Interaction volume radius: 10 \u00c5
Interaction volume height: 10 \u00c5
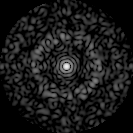
Disorder parameter: 0.8018